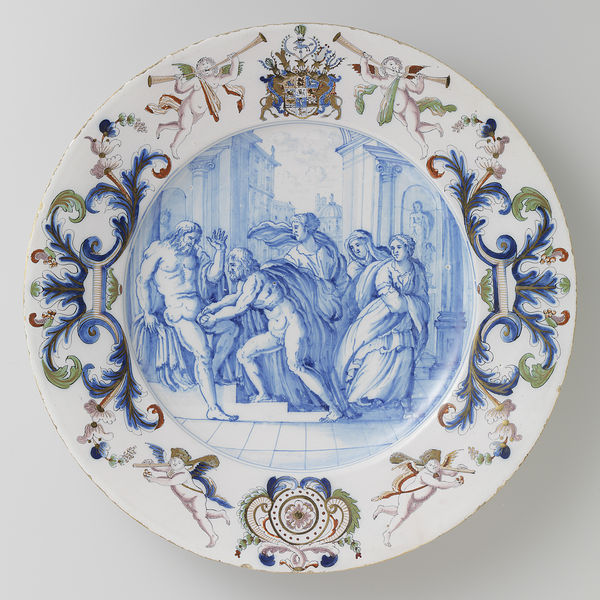
Titel: Schotel met voorstelling van de ontmanning van Uranus door Kronos
Künstler: Het Moriaanshooft
Standort: Amsterdam
Institution: Rijksmuseum
Schlagwörter: blau, gott, mann, nackt, frauen, grün, menschen, stadt, frau, mitte, männer, szene, säulen, gebäude, rot, schloss, haube, muster, ornament, kleidung, stehen, teller, häuser, wind, boden, gewand, gewänder, engel, ranken, statue, rand, floral, musizieren, verzierung, platte, bemalt, foto, antike, porzellan, dom, geschirr, fliesen, wappen, flöte, götter, fließend, tempel, bemalung, trompete, grotesken, beschneidung, vergewaltigung, homo, ismteller